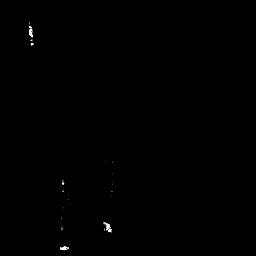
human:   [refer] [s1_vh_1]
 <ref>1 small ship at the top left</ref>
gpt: <box>[[10, 8, 13, 19, 0]]</box>